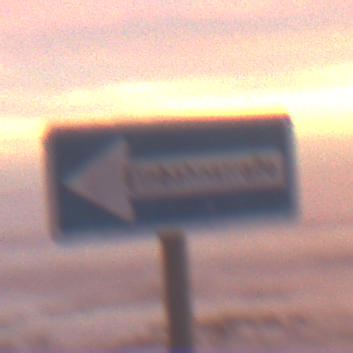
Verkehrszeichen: EinbahnstrasseLinksweisend
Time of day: SunriseSunset
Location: Outdoor (Urban)
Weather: PartlyCloudy
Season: NotSpecified
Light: Natural